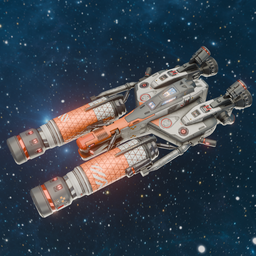
Label: mechanical